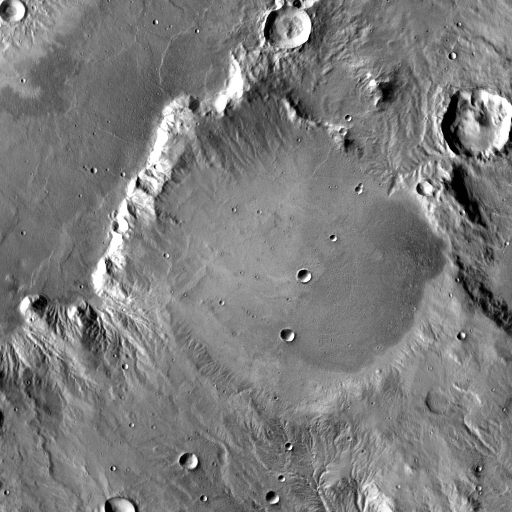
Crater classes present: Background, Other, Layered, Buried